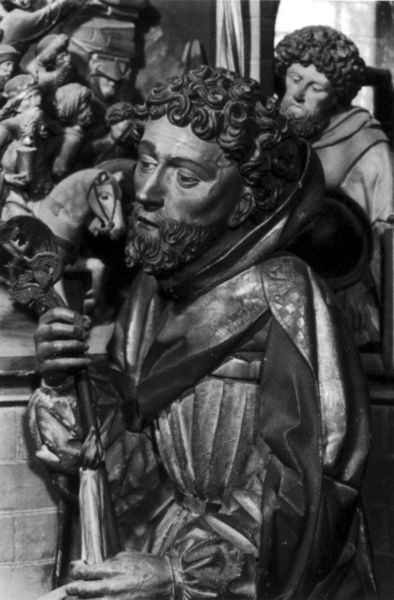
Titel: Hochaltar, Mittelschrein, Hl. Josef (Detail)
Künstler: Hans Klocker
Standort: Bozen
Institution: Franziskanerkirche
Schlagwörter: hand, mann, umhang, menschen, ausschnitt, fenster, frisur, grau, hintergrund, holz, kleid, mund, männer, nase, ohr, schwarz, säule, blick, gürtel, bart, wand, augen, barock, bibel, bärtig, falten, gesicht, mensch, stein, steine, hände, kirche, figur, gewand, haare, mantel, locken, renaissance, traurig, kinder, pferd, skulptur, statue, relief, holzschnitt, düster, stab, mauer, figuren, schlacht, detail, ernst, plastik, bauer, foto, fotografie, schnitt, schwarzweiß, schwert, herrscher, ritter, rüstung, franz, altar, hochaltar, schnitzerei, skulpturen, mittelalter, müde, religiös, heiliger, gurt, heilige, schlüssel, heilig, petrus, schnitzereien, kapuze, heiligenfiguren, veit stoss, plastikstatue, mann bart, schlach, leonhard, ddüster, schlpüssel